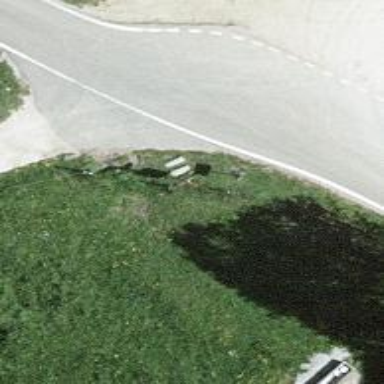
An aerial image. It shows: Guidepost with information.